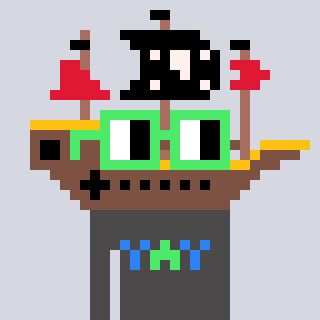
a pixel art character with square light green glasses, a pirateship-shaped head and a grayscale-colored body on a cool background